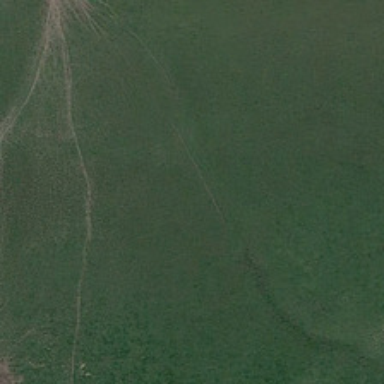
Is a meadow with spring green plants in it .